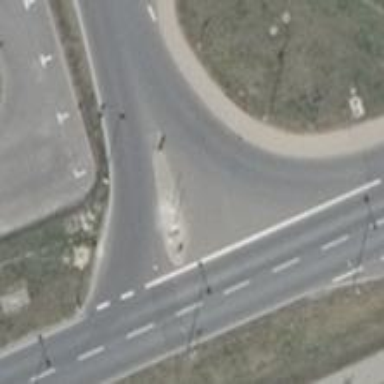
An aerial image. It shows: Tertiary_link road with asphalt surface.